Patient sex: F
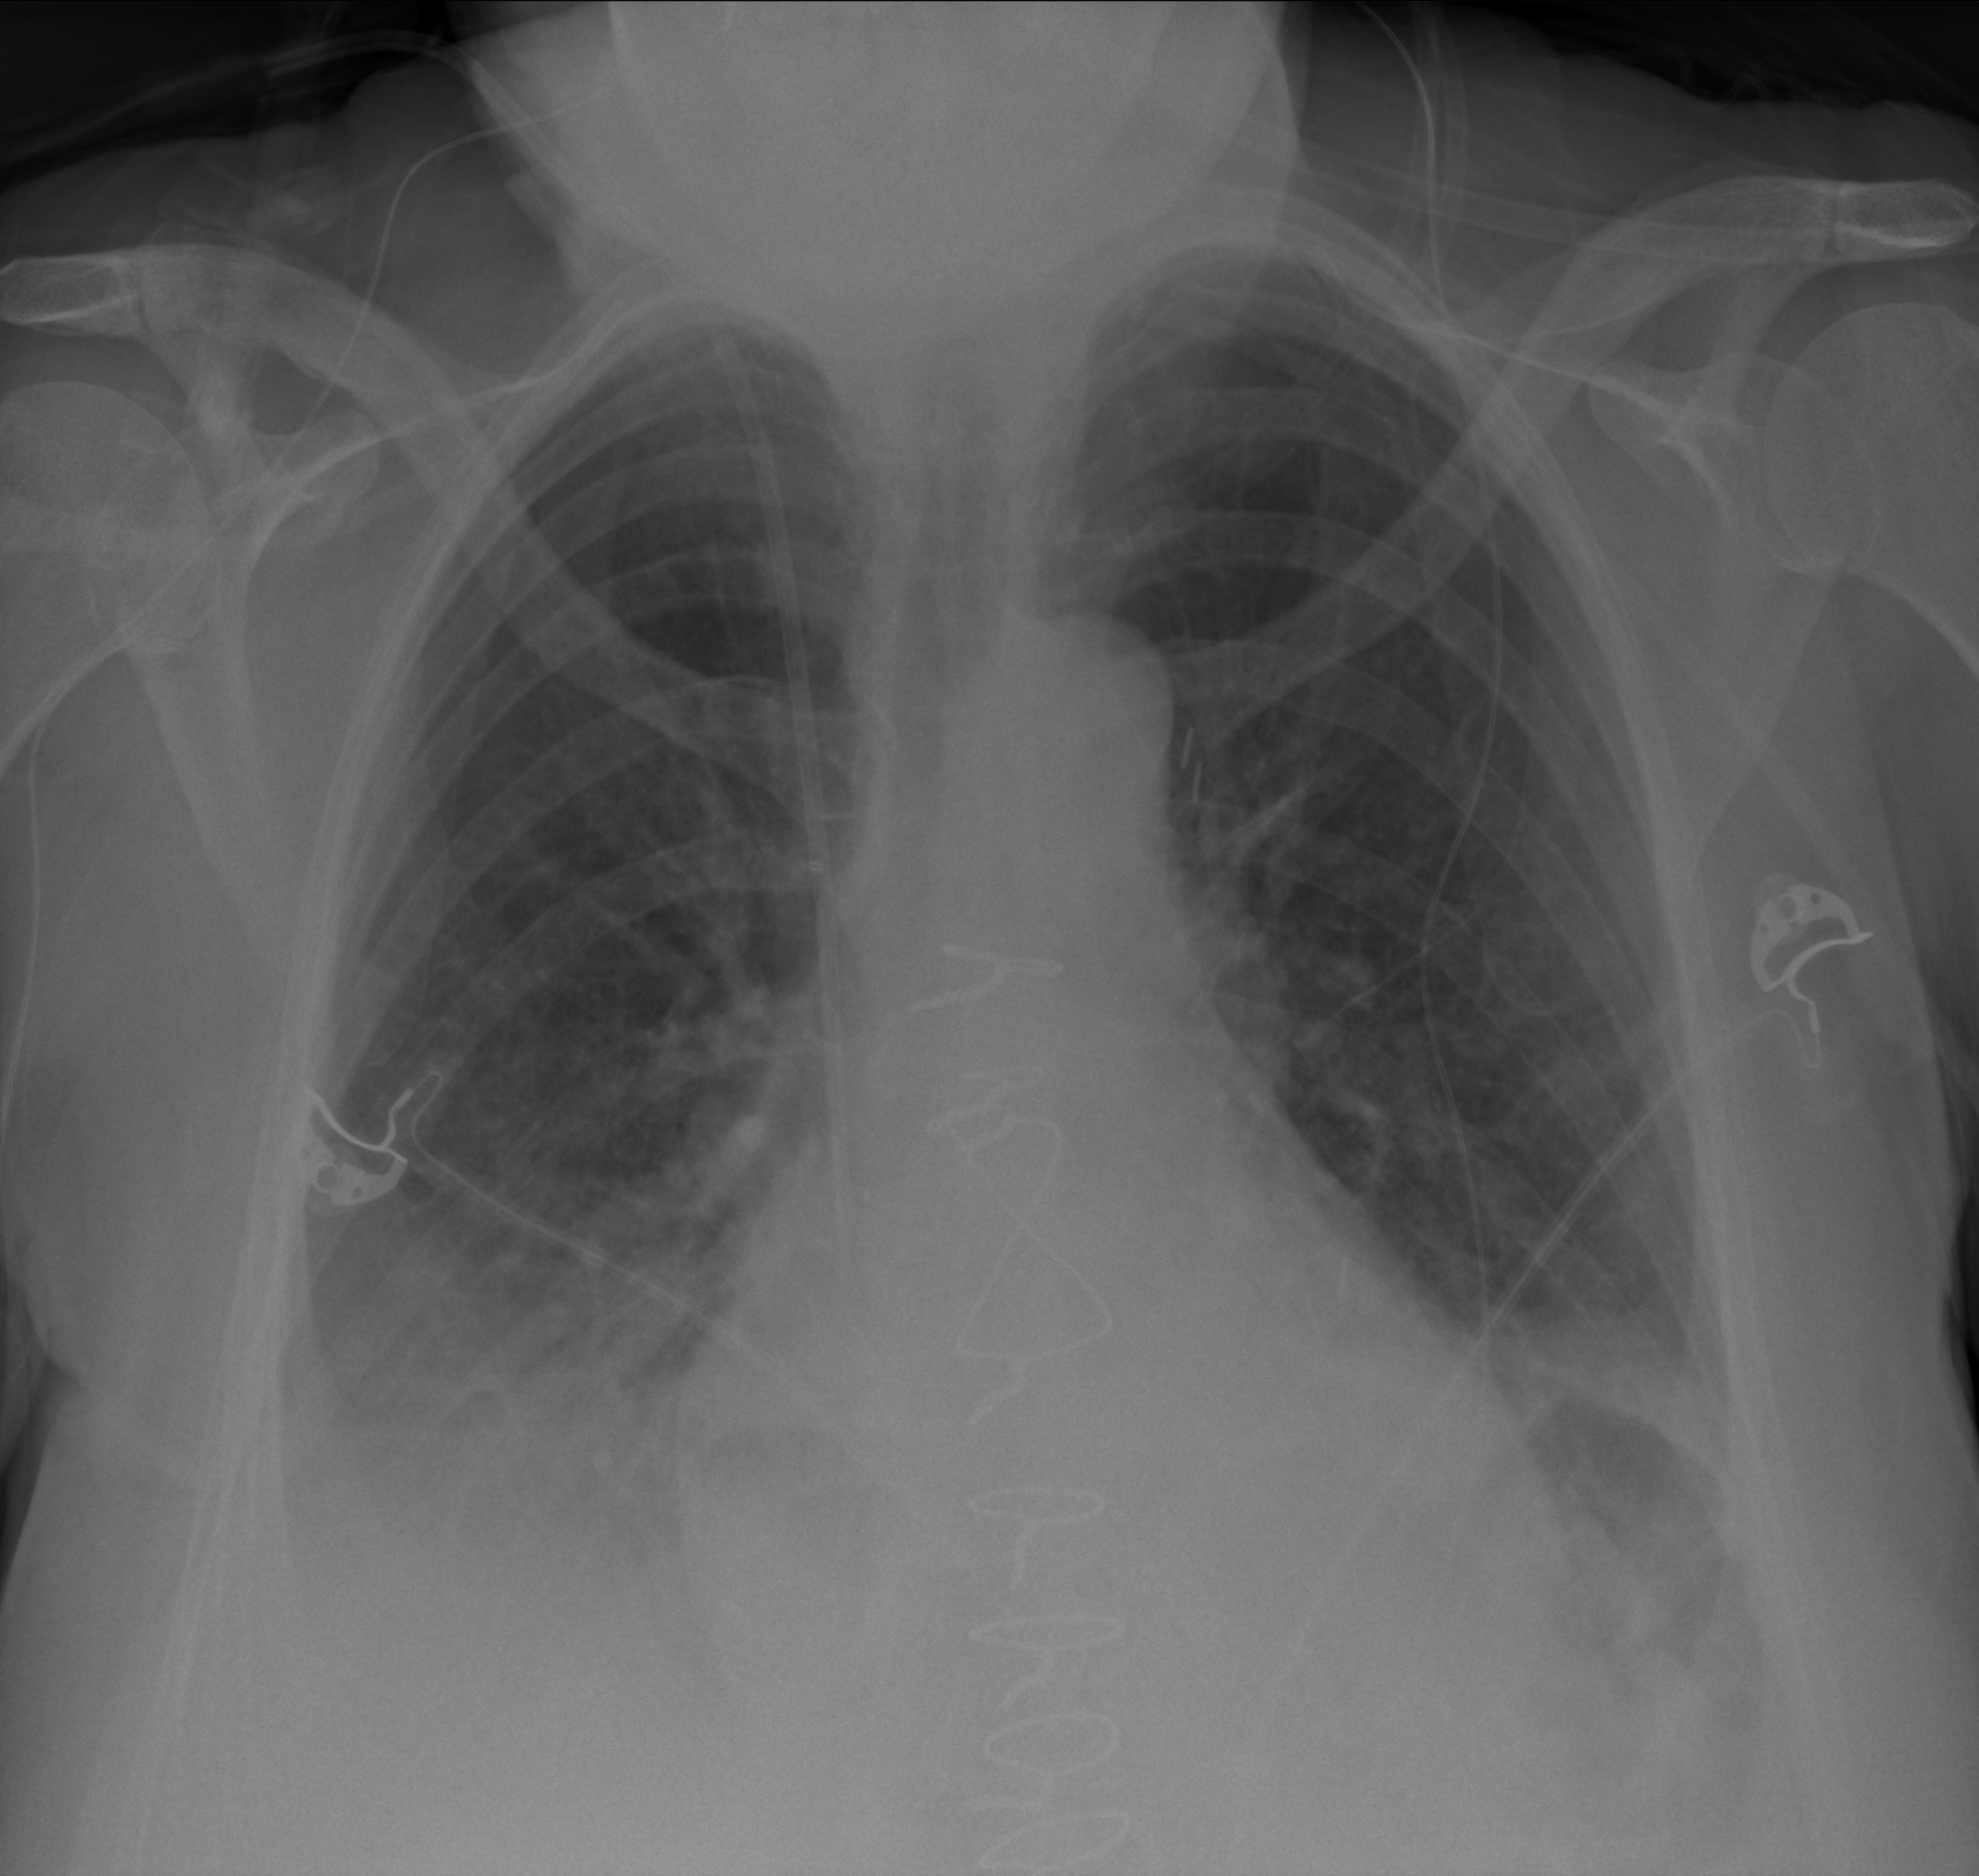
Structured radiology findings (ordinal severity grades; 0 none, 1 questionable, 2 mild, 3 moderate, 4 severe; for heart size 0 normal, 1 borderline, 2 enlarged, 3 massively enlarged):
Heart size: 0
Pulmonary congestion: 0
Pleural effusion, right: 2
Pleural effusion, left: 2
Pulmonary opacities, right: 0
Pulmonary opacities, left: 0
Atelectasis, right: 2
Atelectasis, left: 2